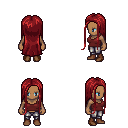
a pixel art fantasy rpg character, female body template, human, dark skin, maroon pirate shirt, metal pants, brunette extra-long hairstyle, brown shoes, four views (front, back, left, right), 2x2 character sprite sheet, small pixel art, hard edges, no anti-aliasing